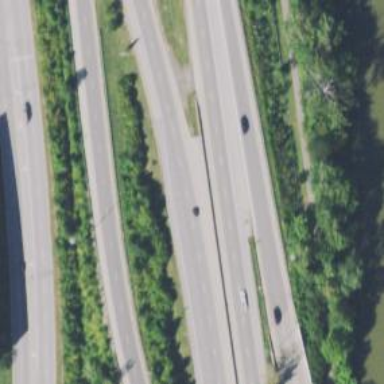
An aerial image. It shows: Motorway with embankment.